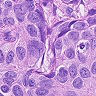
Metastatic tissue present: yes